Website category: phone
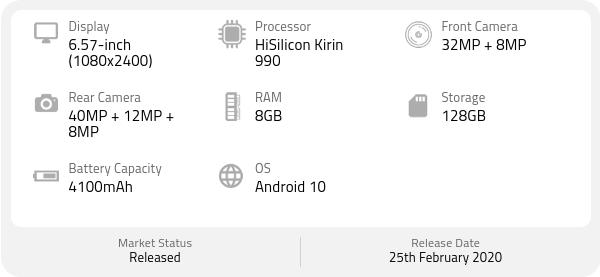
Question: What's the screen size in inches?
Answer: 6.57-inch

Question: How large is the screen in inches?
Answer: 6.57-inch

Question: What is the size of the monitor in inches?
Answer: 6.57-inch

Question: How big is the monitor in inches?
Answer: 6.57-inch

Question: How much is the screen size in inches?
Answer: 6.57-inch

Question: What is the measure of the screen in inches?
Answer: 6.57-inch

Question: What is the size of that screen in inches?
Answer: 6.57-inch

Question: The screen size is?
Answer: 6.57-inch

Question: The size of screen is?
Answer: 6.57-inch

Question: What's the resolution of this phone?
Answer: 1080x2400

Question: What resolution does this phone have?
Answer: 1080x2400

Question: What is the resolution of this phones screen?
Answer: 1080x2400

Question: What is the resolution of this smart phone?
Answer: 1080x2400

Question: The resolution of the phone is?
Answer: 1080x2400

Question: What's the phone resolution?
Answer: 1080x2400

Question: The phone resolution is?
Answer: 1080x2400

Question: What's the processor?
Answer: HiSilicon Kirin 990

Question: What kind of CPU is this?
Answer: HiSilicon Kirin 990

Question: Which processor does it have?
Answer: HiSilicon Kirin 990

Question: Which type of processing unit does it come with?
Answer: HiSilicon Kirin 990

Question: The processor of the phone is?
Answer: HiSilicon Kirin 990

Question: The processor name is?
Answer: HiSilicon Kirin 990

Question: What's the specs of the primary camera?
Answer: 40MP + 12MP + 8MP

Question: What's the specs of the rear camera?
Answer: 40MP + 12MP + 8MP

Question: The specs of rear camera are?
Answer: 40MP + 12MP + 8MP

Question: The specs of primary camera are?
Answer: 40MP + 12MP + 8MP

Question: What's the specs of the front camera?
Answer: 32MP + 8MP

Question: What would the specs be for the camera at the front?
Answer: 32MP + 8MP

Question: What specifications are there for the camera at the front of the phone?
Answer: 32MP + 8MP

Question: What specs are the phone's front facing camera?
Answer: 32MP + 8MP

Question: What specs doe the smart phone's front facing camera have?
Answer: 32MP + 8MP

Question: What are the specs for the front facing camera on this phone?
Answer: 32MP + 8MP

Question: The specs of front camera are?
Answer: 32MP + 8MP

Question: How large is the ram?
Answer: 8GB

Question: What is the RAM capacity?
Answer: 8GB

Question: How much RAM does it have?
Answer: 8GB

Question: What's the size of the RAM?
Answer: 8GB

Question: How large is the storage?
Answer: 128GB

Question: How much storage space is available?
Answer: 128GB

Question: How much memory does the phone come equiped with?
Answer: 128GB

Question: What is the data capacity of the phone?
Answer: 128GB

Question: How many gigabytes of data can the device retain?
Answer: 128GB

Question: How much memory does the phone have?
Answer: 128GB

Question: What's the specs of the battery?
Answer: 4100mAh

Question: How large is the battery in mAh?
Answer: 4100mAh

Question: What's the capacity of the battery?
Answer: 4100mAh

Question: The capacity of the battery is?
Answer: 4100mAh

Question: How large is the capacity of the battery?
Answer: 4100mAh

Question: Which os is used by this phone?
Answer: Android 10

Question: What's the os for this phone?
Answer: Android 10

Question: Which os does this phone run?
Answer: Android 10

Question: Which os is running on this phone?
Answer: Android 10

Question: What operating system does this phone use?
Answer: Android 10

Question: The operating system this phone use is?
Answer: Android 10

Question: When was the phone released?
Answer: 25th February 2020

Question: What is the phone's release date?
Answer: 25th February 2020

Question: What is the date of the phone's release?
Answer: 25th February 2020

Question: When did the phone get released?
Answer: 25th February 2020

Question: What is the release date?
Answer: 25th February 2020

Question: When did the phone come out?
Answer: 25th February 2020

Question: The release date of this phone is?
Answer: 25th February 2020